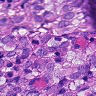
Metastatic tissue present: yes